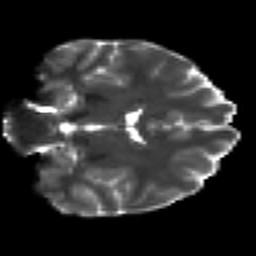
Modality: T2w
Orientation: coronal
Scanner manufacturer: siemens
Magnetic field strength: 3 T
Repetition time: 7.8 s
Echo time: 0.09 s